Interaction volume radius: 5 \u00c5
Interaction volume height: 15 \u00c5
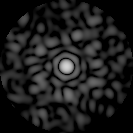
Disorder parameter: 0.7994